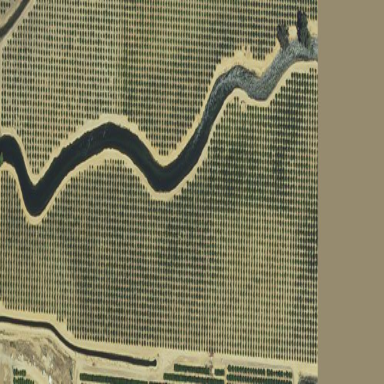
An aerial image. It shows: Orange orchard with rows of orange trees.